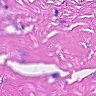
Metastatic tissue present: no